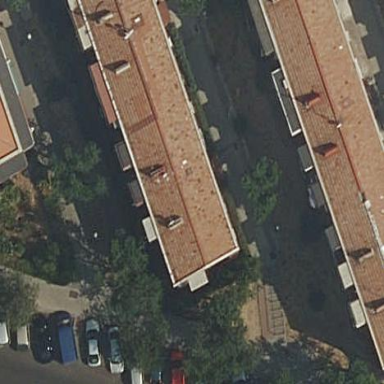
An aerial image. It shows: Image showing building with apartments.